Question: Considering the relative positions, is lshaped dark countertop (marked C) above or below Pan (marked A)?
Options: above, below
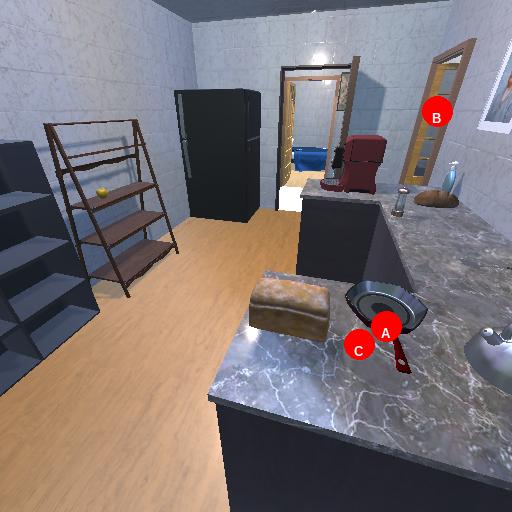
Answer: above